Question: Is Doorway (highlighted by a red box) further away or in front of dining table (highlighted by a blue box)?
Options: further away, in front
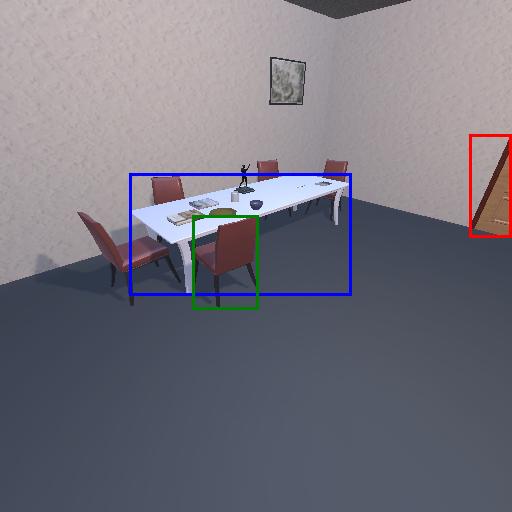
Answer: further away